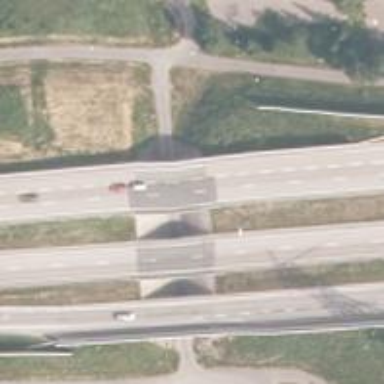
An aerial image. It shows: Bridge with asphalt surface carrying trunk highway.